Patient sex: M
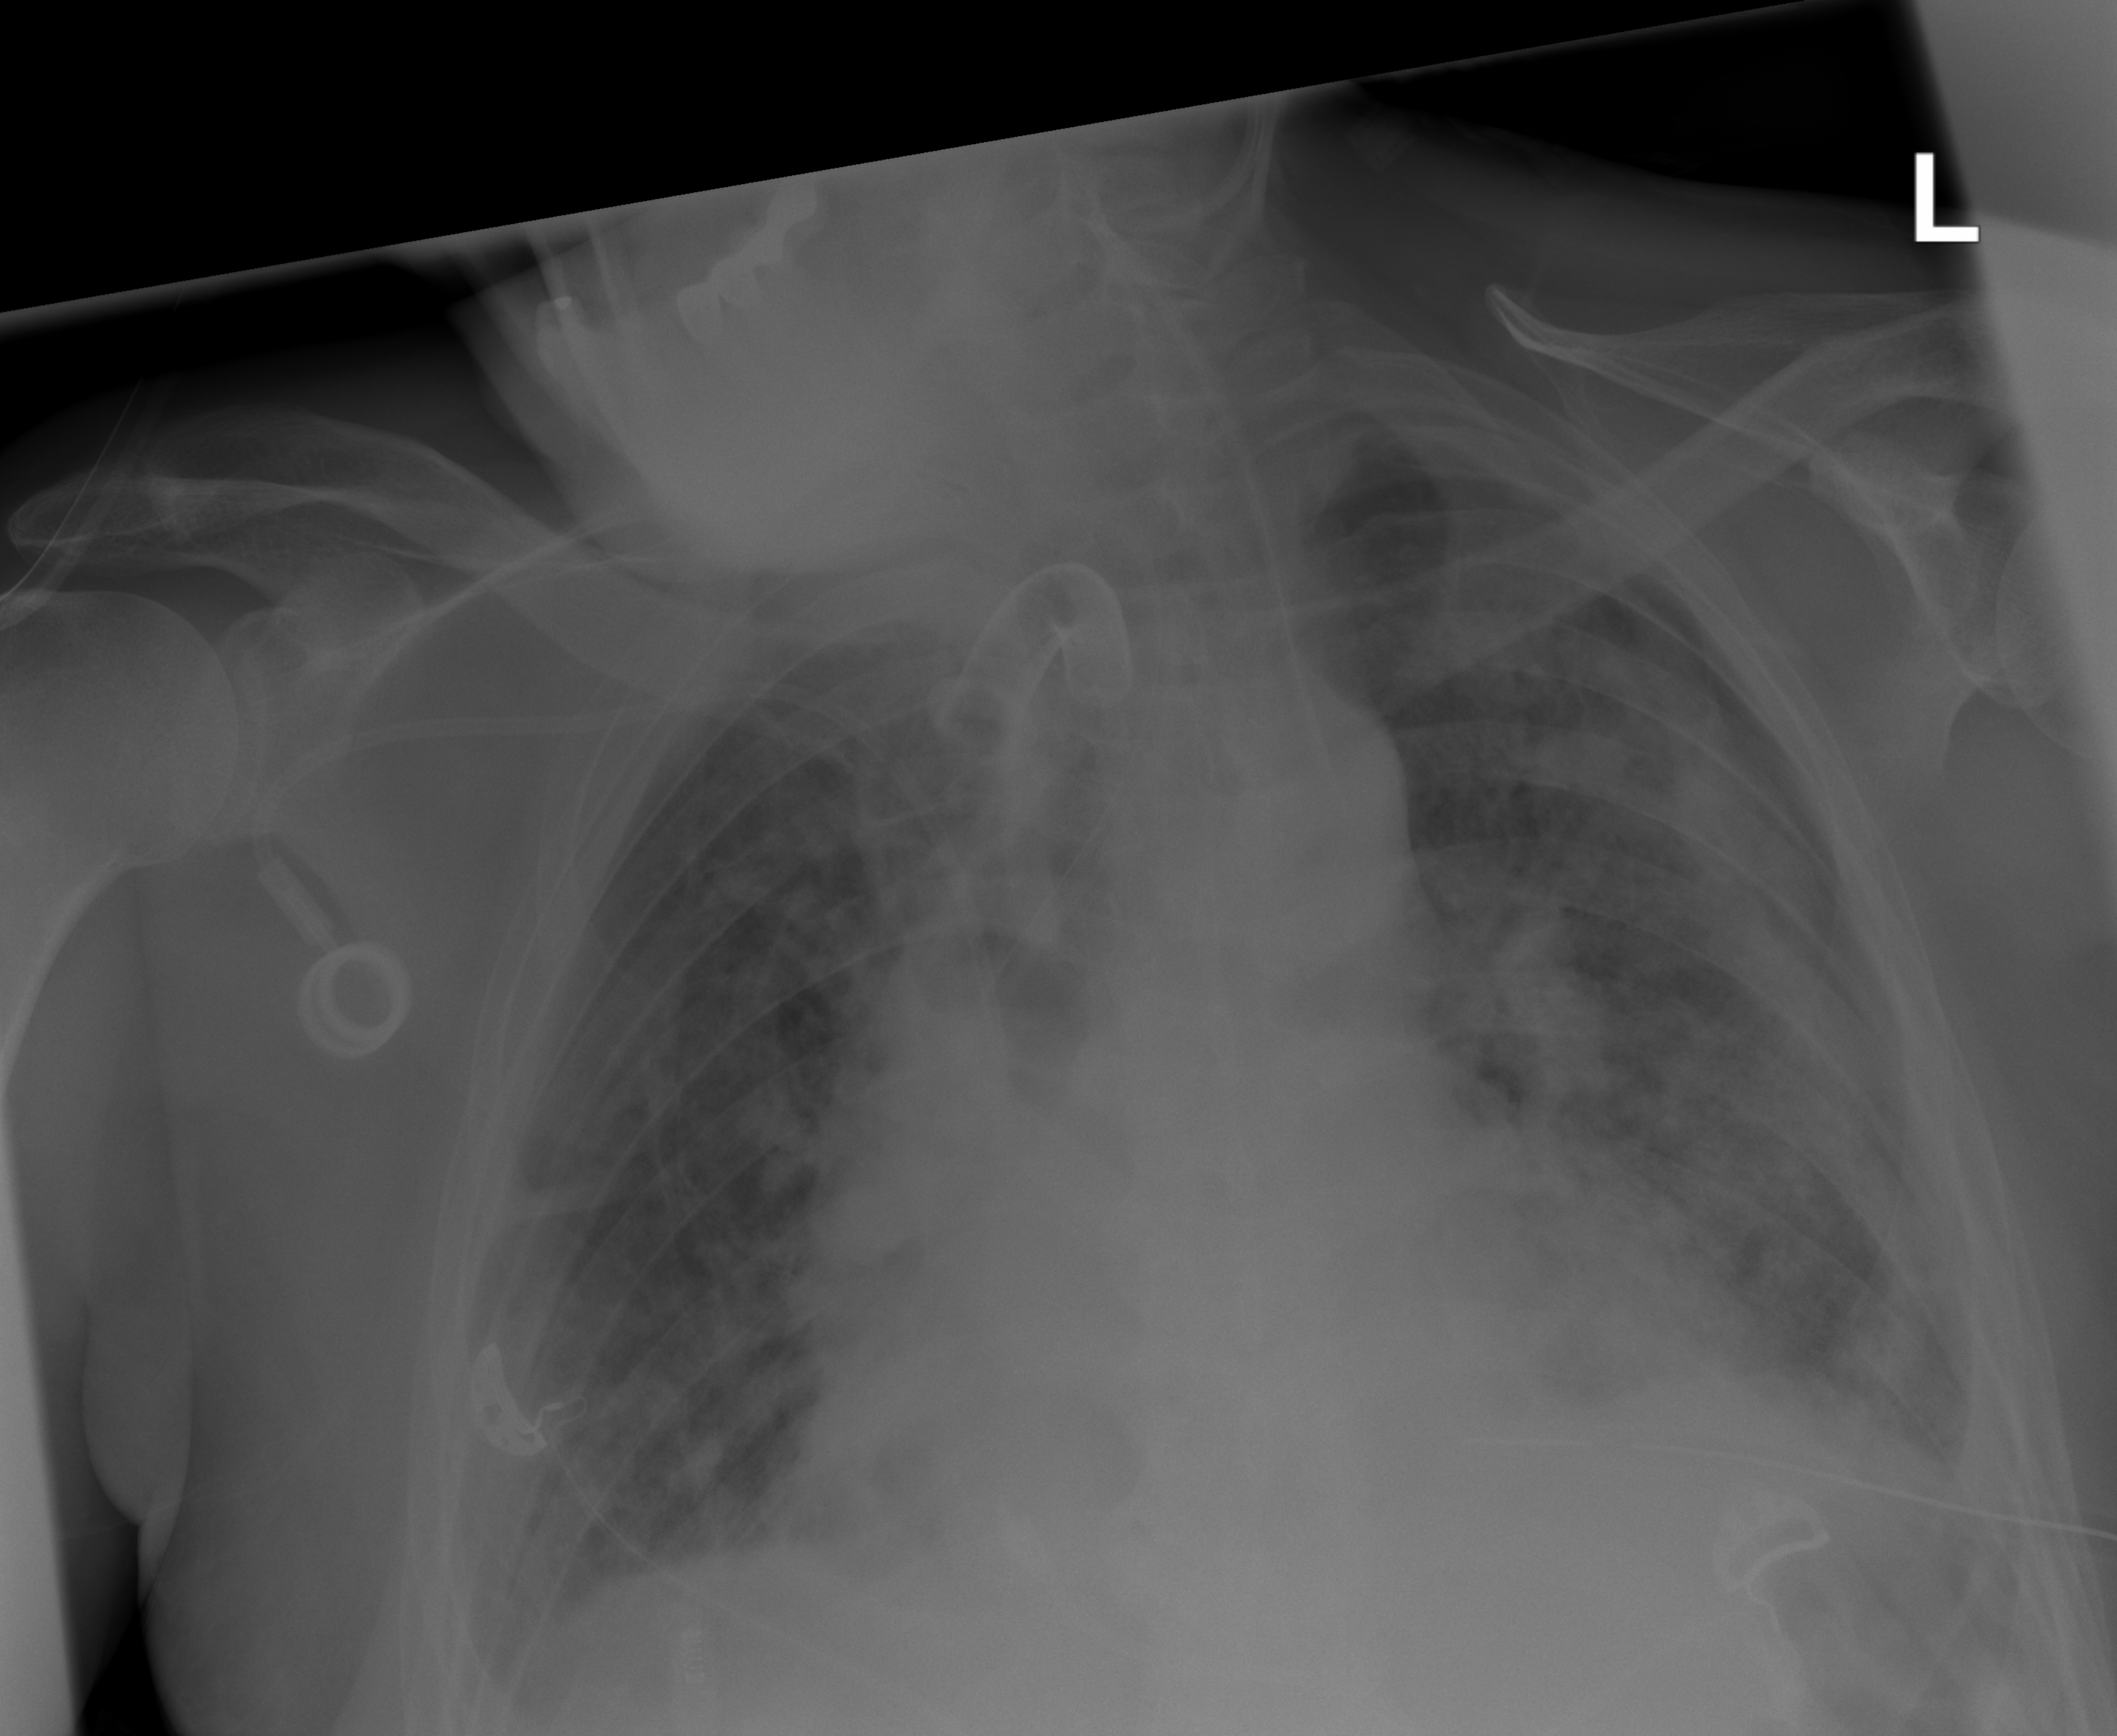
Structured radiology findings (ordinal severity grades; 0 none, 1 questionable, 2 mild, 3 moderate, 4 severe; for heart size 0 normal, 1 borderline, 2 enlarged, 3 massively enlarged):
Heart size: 0
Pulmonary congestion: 0
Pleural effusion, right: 2
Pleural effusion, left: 0
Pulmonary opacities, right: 2
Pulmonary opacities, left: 3
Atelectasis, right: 2
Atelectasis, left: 0